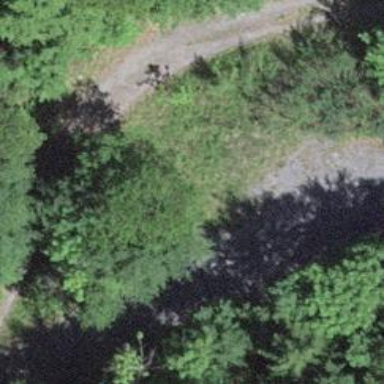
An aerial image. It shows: Compacted track road with grade3 tracktype.